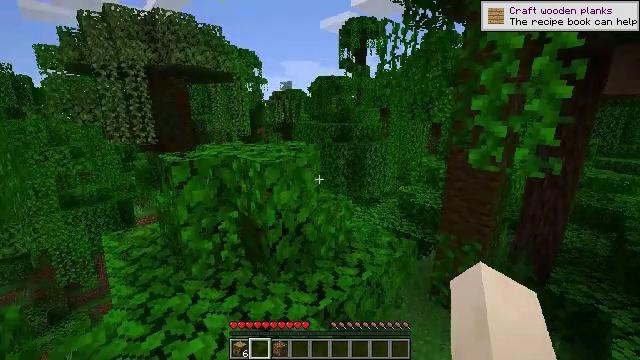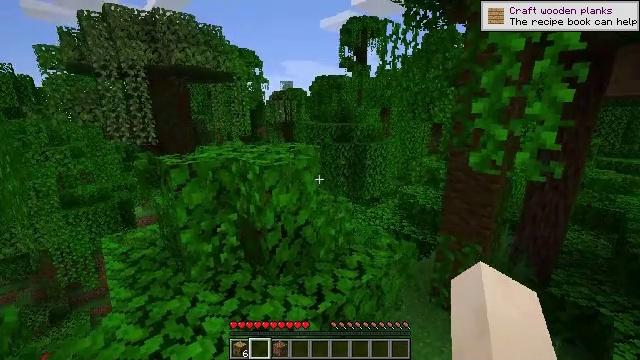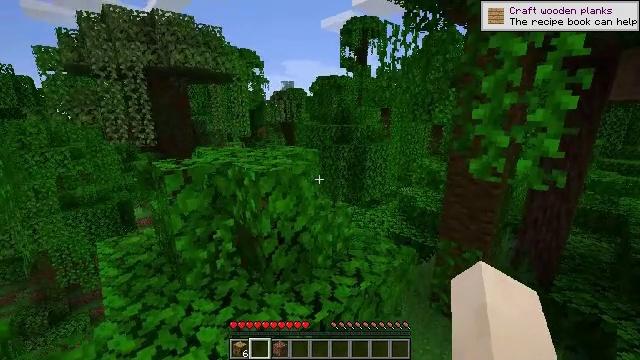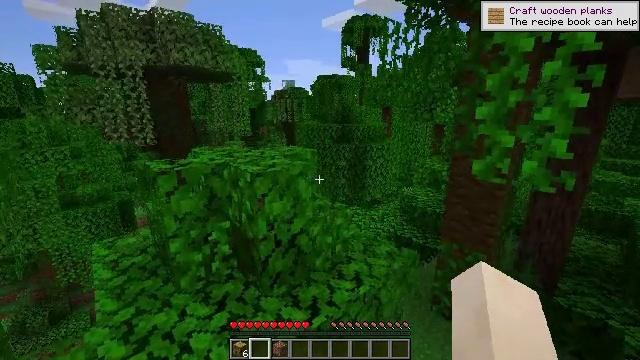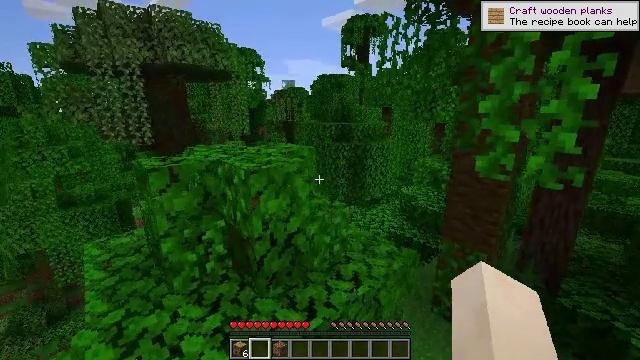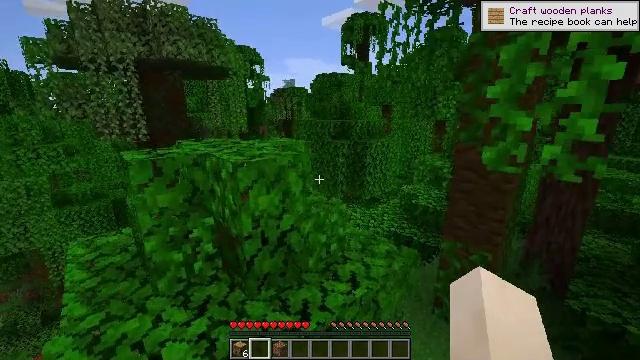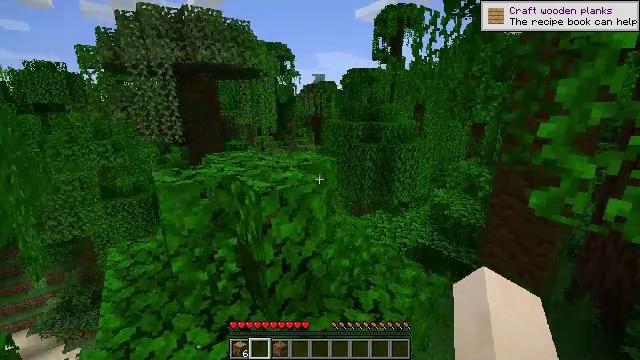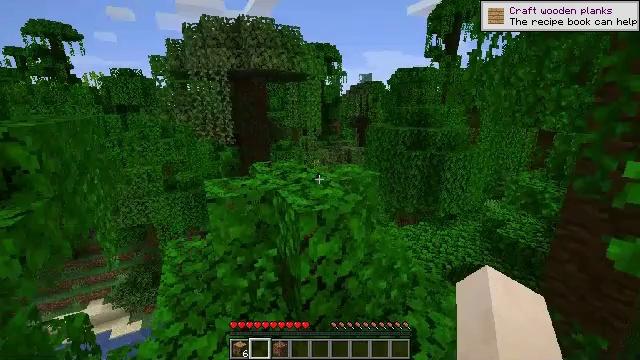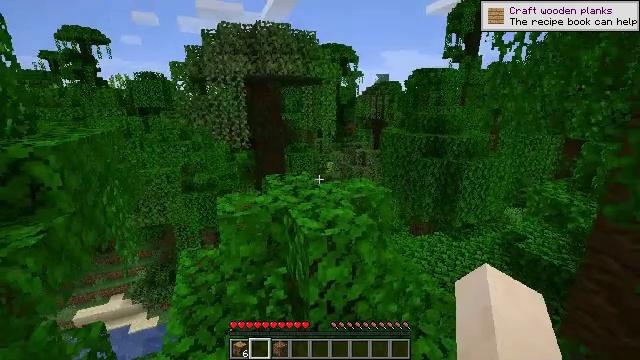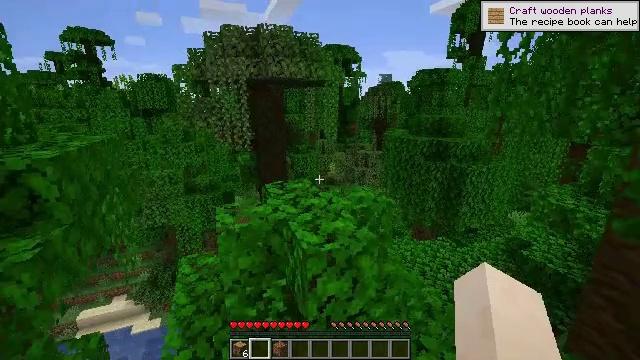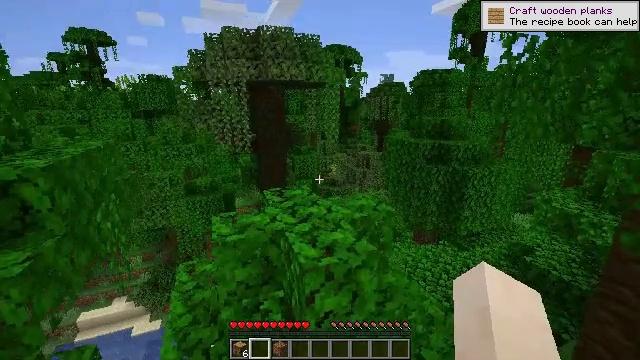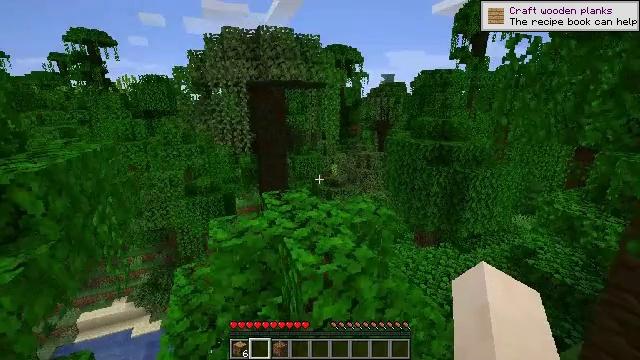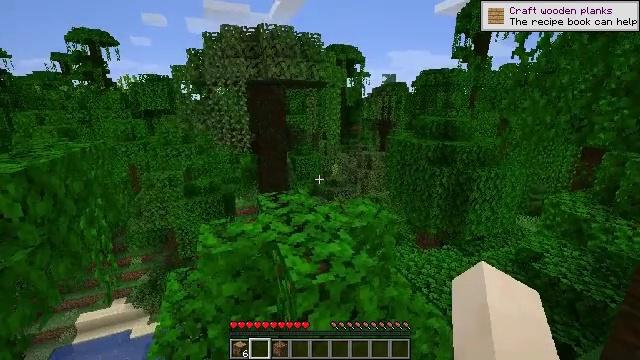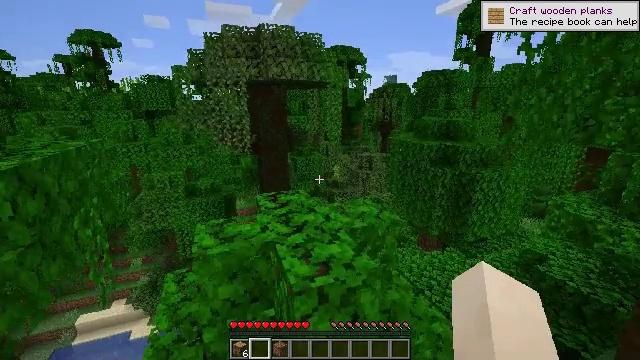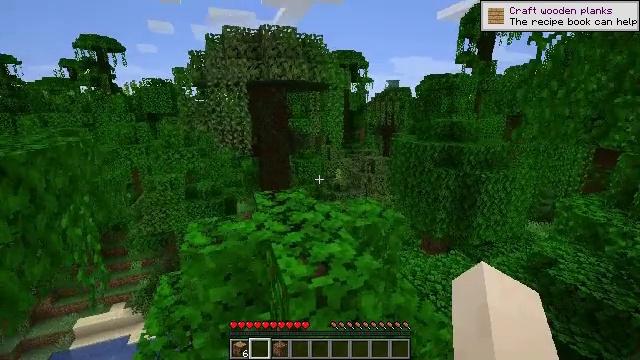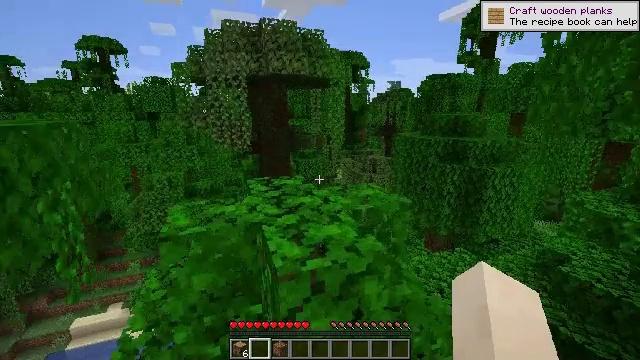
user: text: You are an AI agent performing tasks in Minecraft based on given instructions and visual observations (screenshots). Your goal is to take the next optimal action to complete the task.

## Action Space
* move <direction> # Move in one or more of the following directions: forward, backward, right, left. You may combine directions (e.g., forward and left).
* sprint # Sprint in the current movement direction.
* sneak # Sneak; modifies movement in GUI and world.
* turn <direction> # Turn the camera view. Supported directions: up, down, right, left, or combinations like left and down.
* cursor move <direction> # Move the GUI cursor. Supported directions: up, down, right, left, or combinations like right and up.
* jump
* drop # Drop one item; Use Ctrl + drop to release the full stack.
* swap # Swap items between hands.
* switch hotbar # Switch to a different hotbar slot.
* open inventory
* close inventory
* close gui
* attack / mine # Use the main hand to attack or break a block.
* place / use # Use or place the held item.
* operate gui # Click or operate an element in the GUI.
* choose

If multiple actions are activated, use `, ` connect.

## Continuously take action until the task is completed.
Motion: motion action
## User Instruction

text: Gather jungle leaves from the tree.
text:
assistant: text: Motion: move forward
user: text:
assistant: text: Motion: move forward
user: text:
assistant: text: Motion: move forward
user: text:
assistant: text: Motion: move forward
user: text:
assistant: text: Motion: move forward
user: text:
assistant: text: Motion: move forward, turn left and down, jump
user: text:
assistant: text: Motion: move forward, turn left, jump
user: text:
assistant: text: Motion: move forward, turn left, jump
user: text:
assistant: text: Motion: move forward, jump
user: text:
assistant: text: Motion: move forward, jump
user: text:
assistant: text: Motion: move forward, jump
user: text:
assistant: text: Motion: move forward, jump
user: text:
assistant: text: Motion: move forward, jump
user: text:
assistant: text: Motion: move forward, jump
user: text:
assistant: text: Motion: move forward
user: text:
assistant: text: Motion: move forward
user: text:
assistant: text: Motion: move forward
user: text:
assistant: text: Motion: move forward
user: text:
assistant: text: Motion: move forward
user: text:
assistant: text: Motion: move forward, jump
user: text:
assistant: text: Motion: move forward, jump
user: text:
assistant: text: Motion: move forward, jump
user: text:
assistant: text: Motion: move forward, jump
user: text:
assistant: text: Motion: move forward, jump
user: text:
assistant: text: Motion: move forward
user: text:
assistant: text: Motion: move forward
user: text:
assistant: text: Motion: move forward
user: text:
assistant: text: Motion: move forward
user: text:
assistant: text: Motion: move forward and move right
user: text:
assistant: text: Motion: move forward and move right, turn left and down